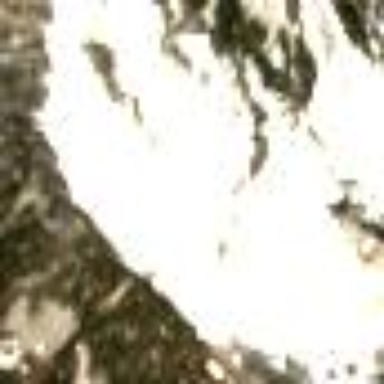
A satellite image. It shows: Stunning view of glacier.